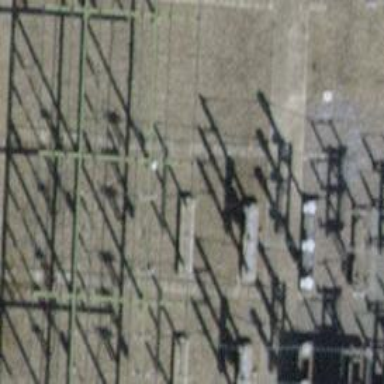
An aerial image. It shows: Power line with 3 cables in bay configuration.